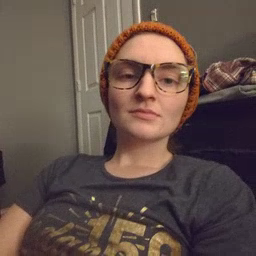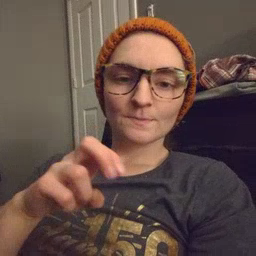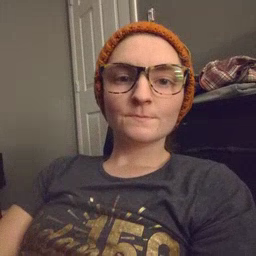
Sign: chair